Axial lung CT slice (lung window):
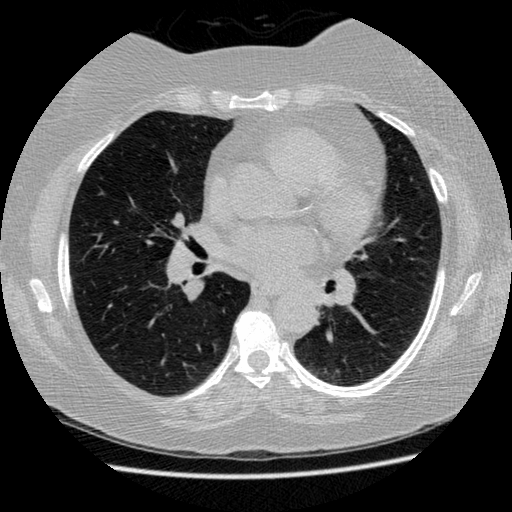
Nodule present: no